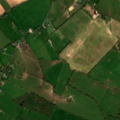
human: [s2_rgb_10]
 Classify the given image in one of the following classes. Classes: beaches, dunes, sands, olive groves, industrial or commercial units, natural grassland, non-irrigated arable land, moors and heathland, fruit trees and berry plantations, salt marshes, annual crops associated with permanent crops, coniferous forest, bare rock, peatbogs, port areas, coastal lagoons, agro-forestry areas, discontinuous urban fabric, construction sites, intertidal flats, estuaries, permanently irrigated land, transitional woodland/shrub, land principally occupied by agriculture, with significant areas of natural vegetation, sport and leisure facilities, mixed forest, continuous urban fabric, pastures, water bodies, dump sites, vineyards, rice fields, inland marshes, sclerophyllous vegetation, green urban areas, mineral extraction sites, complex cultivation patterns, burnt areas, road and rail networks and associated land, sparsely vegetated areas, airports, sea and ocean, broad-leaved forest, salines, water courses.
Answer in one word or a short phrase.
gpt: mineral extraction sites, non-irrigated arable land, pastures